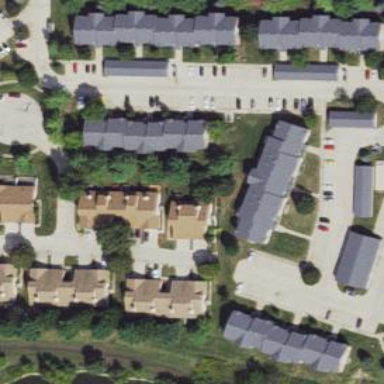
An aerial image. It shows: Residential area with apartments.